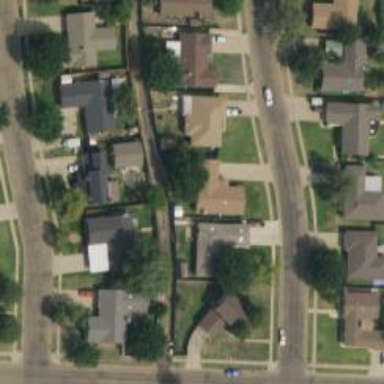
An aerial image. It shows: Alley classified as service road.